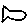
Label: fish